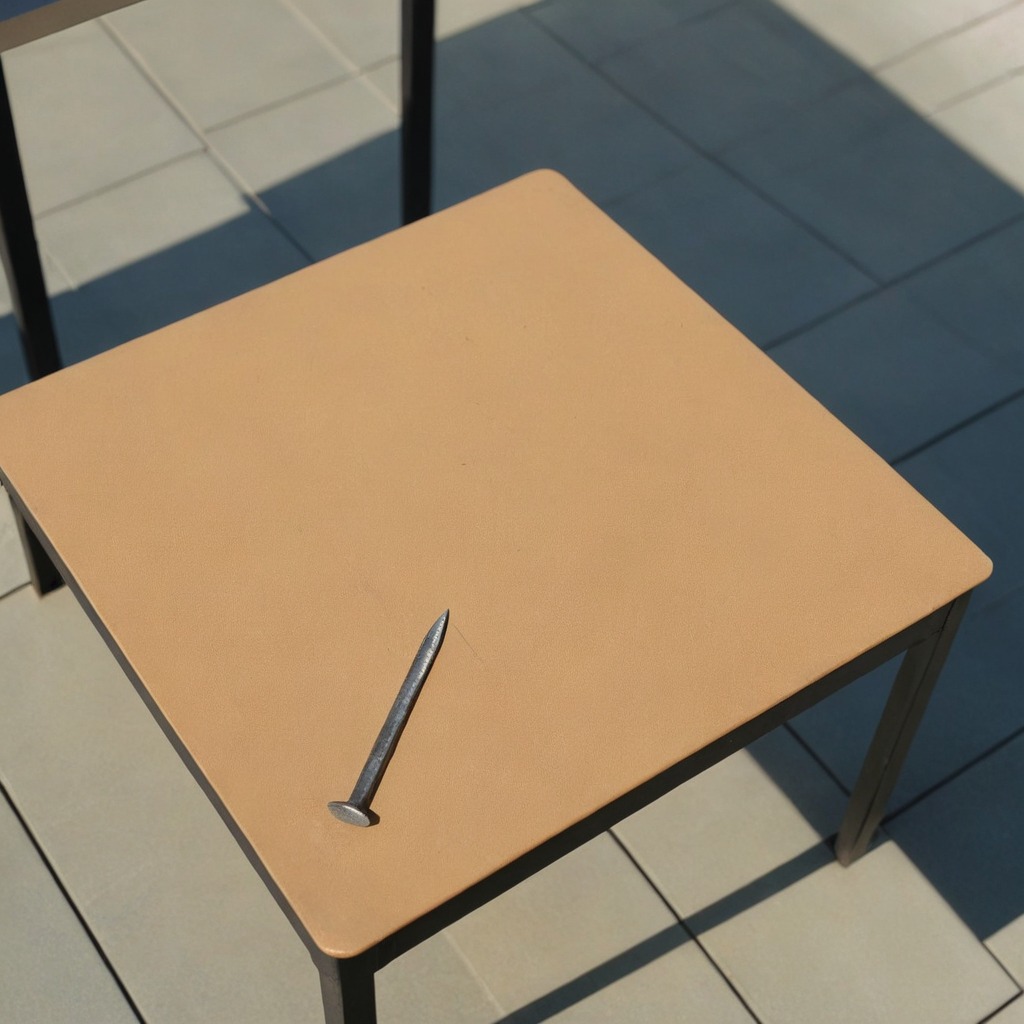
An iron nail is lying on a textured surface in a temporary outdoor tool station.